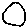
Label: circle